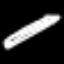
Label: pencil